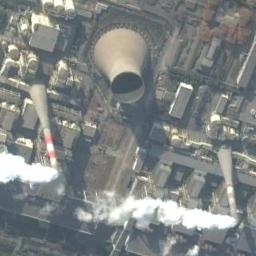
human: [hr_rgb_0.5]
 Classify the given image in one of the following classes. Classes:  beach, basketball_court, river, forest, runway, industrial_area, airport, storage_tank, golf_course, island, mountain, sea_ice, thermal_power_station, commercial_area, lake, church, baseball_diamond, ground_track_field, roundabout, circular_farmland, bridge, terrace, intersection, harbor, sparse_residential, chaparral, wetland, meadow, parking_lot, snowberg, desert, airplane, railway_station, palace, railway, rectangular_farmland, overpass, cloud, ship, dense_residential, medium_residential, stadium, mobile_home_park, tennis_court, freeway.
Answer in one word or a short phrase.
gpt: thermal_power_station